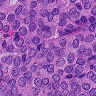
Metastatic tissue present: yes